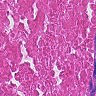
Metastatic tissue present: no